Interaction volume radius: 5 \u00c5
Interaction volume height: 20 \u00c5
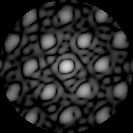
Disorder parameter: 0.2666